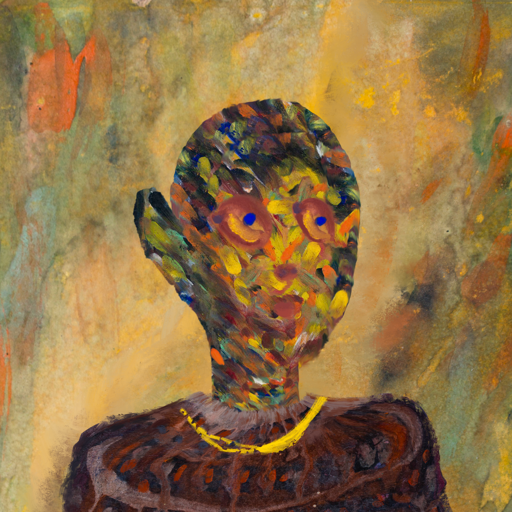
Background: Comrade, Head And Neck Side: An_Impression, Face Side: Mother_And_Son_Son, Bust: Hypocrite, Hair Side: Blank, Head Accessory: Blank, Second Necklace: Blank, Necklace: Irani_1, Baby: Blank